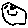
Label: smiley face